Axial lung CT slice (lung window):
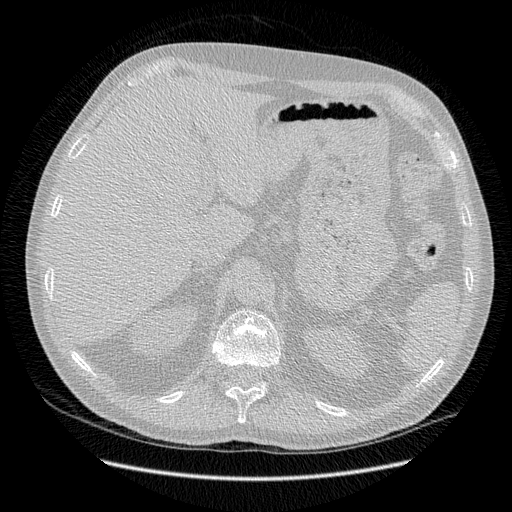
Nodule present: no